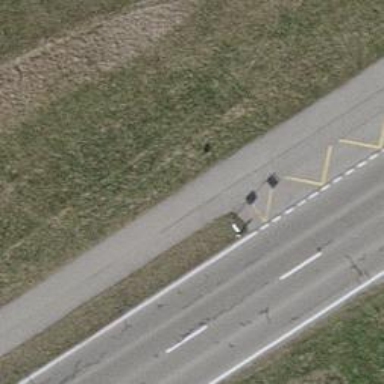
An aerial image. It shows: Platform for public transport. The platform is located by the road.